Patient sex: M
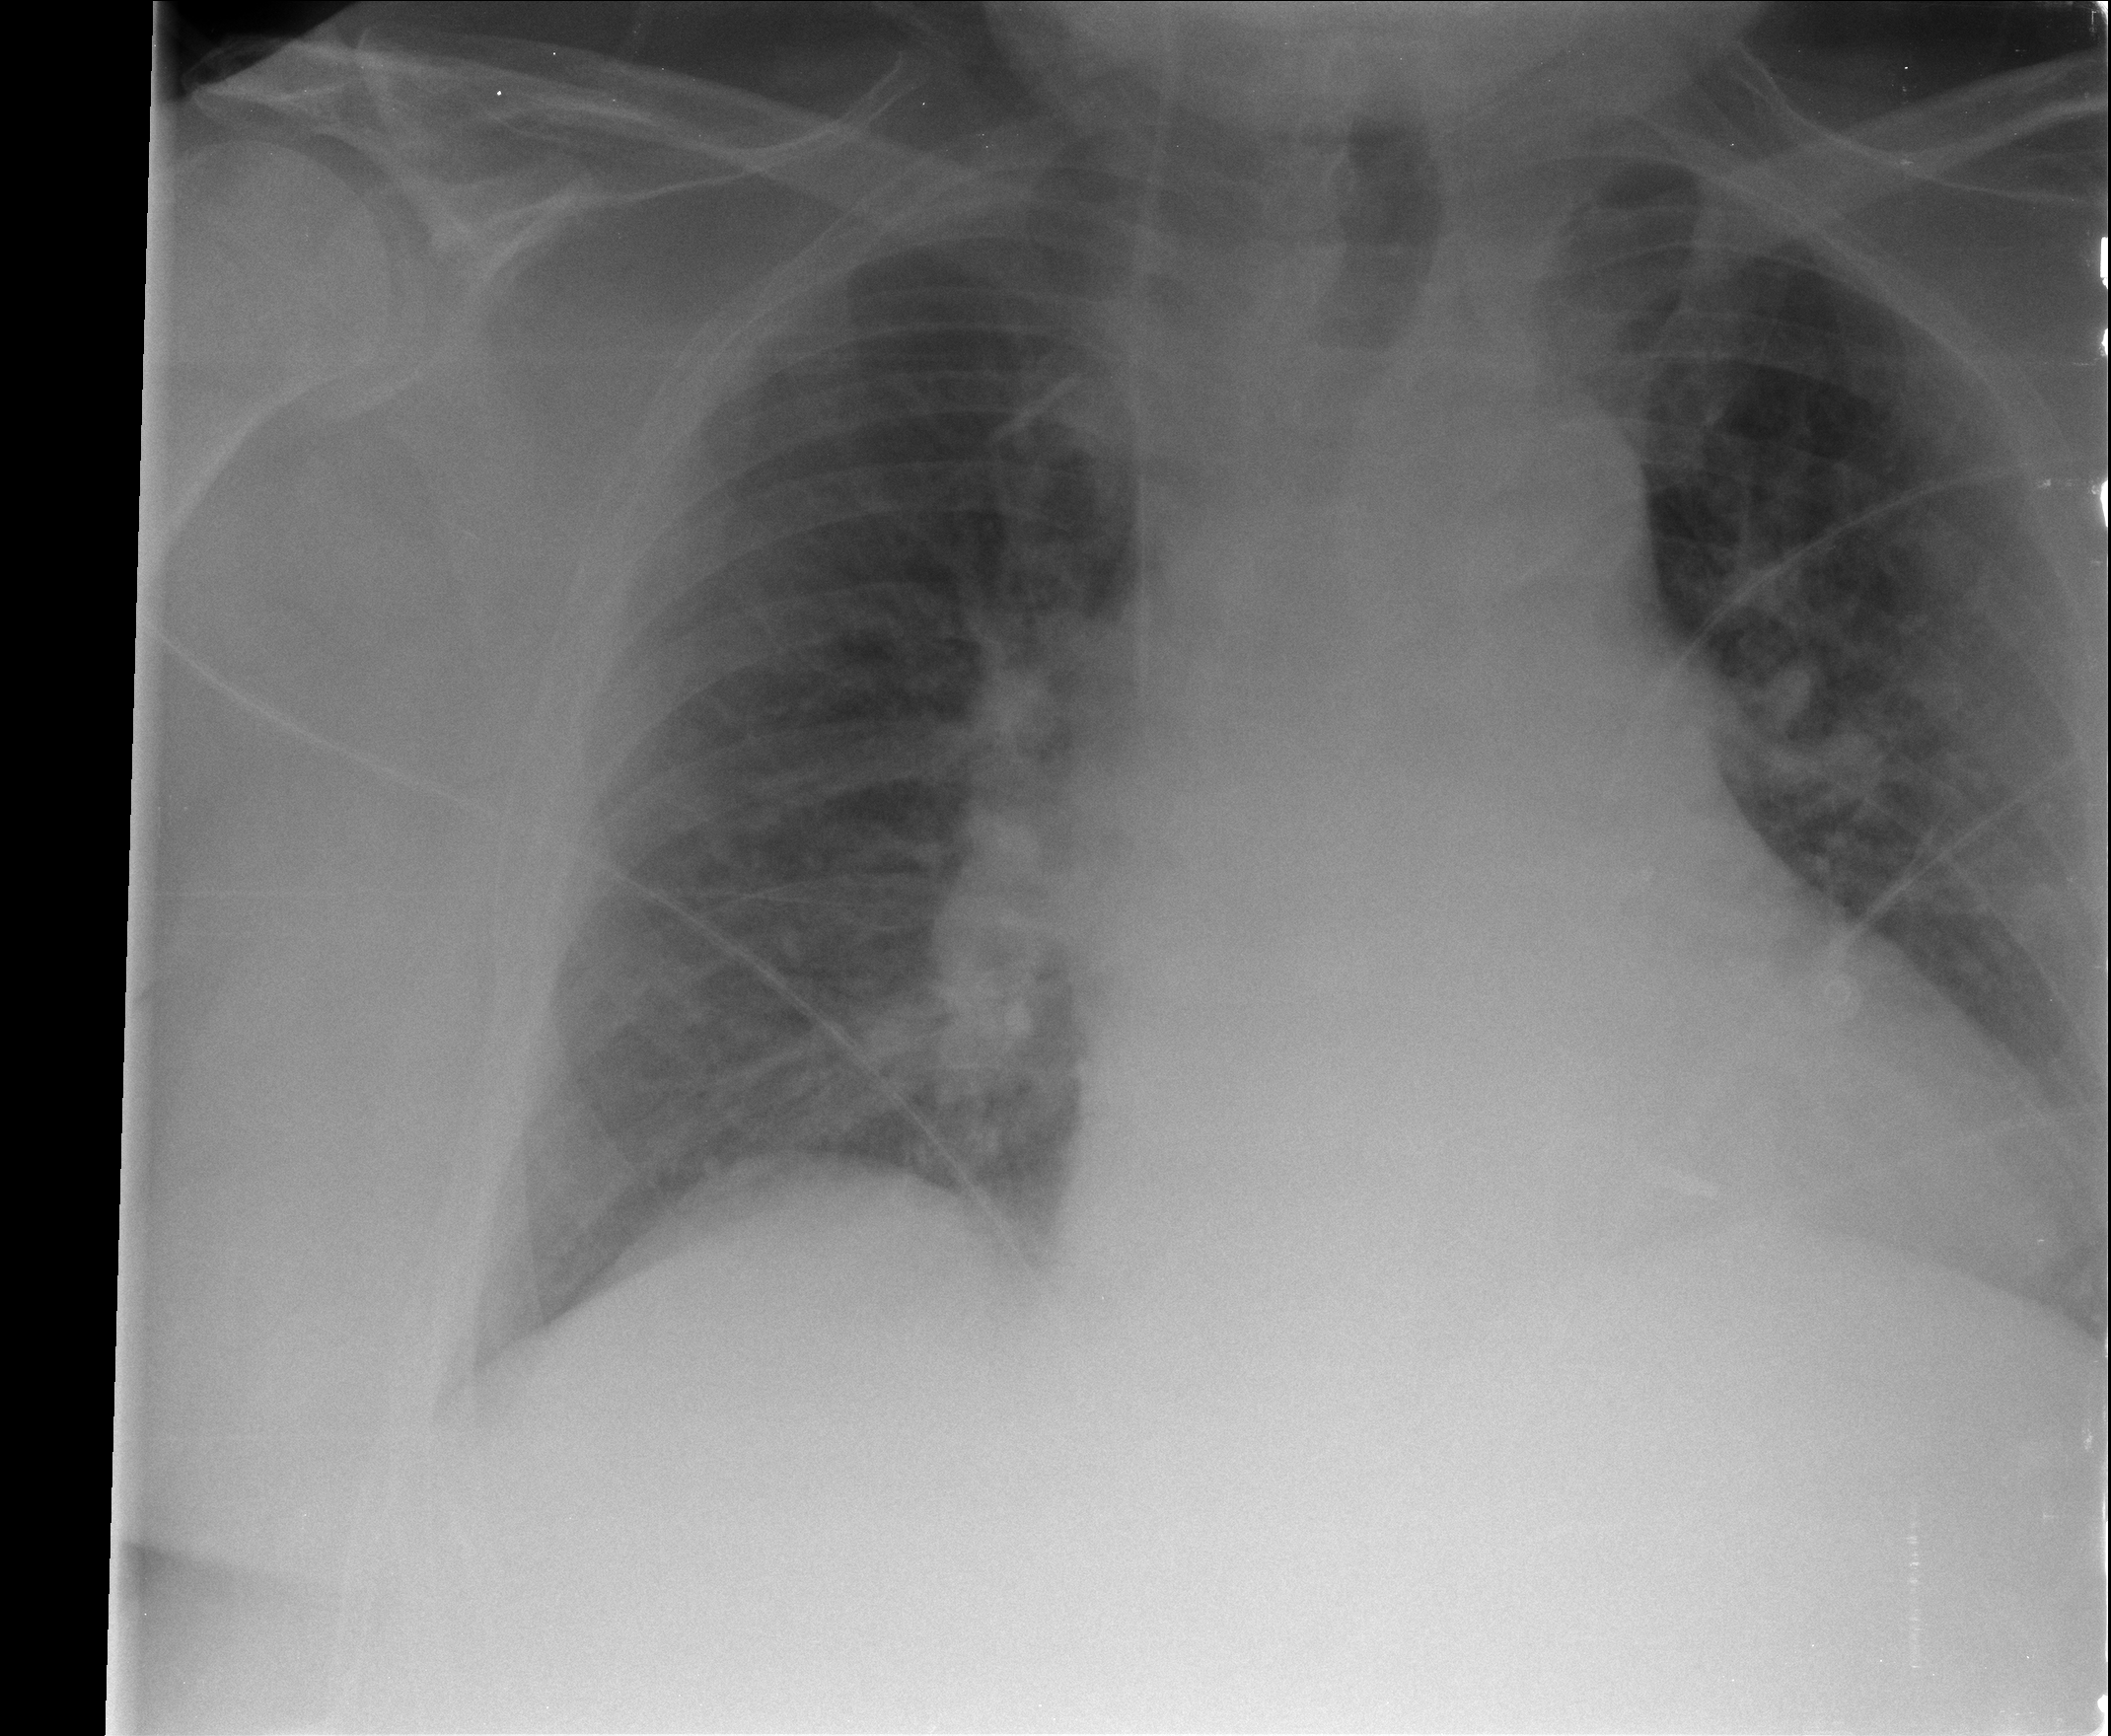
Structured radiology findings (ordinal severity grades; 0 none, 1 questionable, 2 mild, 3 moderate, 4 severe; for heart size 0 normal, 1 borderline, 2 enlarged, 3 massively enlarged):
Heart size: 2
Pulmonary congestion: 1
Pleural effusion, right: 0
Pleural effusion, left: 0
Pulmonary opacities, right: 0
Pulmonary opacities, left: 0
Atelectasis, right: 0
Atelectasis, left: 0